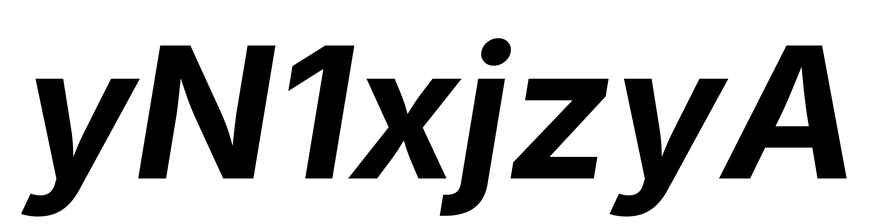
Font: Inter-Italic_Bold_Italic